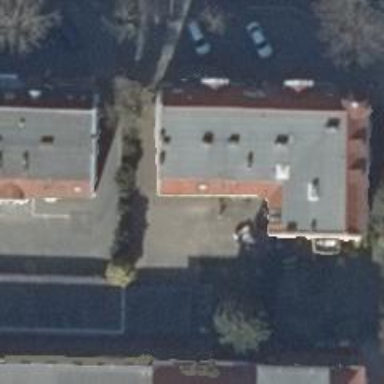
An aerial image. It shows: Apartment building with double saltbox roof shape.